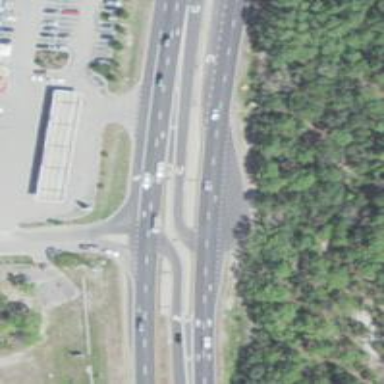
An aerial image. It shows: Trunk link highway.